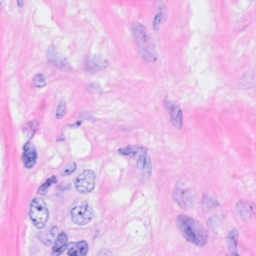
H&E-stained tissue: Breast